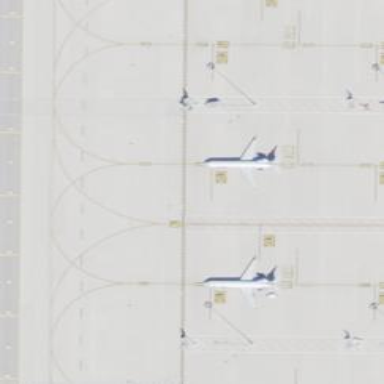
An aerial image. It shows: Image of taxiway at airport.